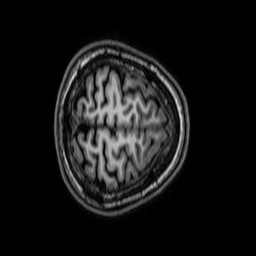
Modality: T1w
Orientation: axial
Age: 25
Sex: female